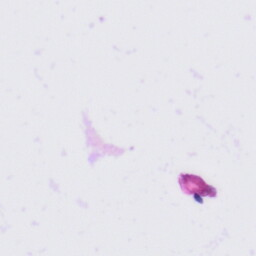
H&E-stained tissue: Tonsil